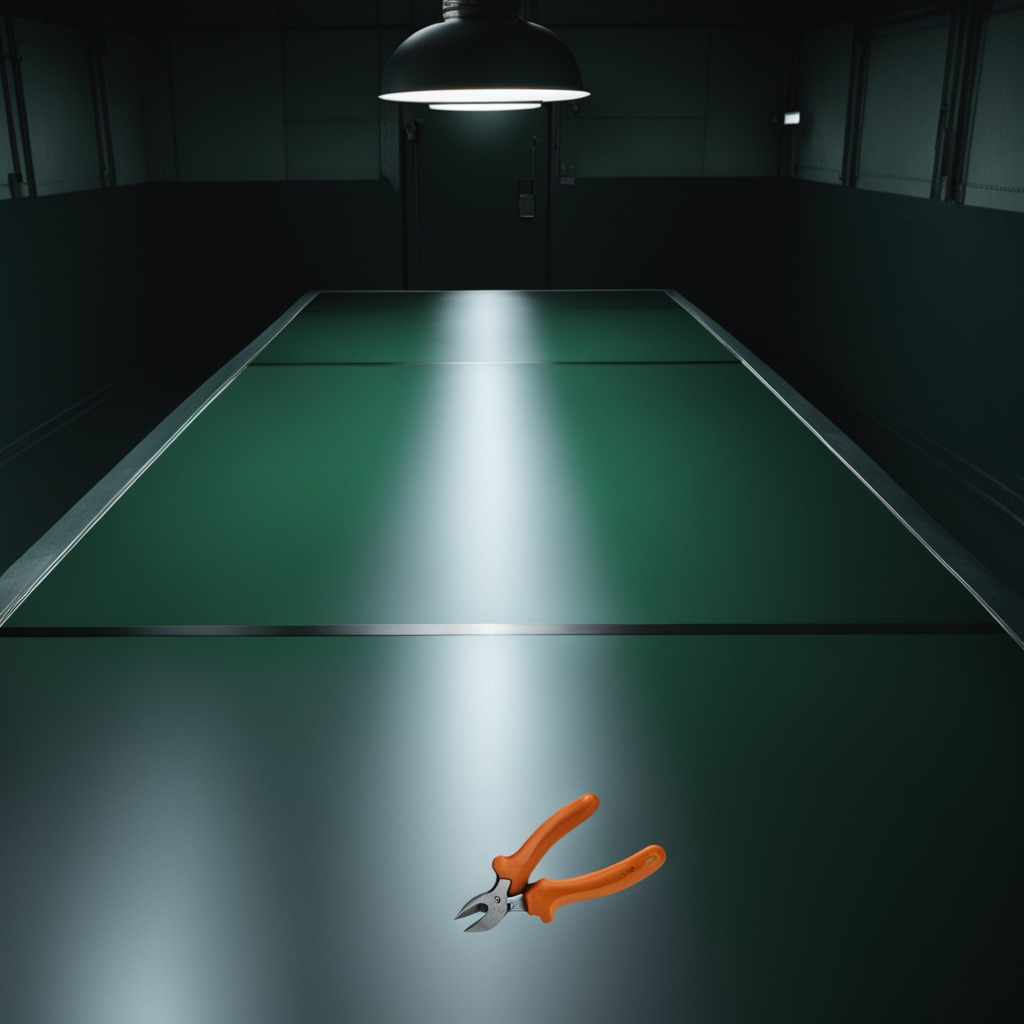
A plier lying on a clean empty table in a railway signal maintenance room lit by harsh overhead fluorescents photorealistic surface textures crisp shadows high dynamic range